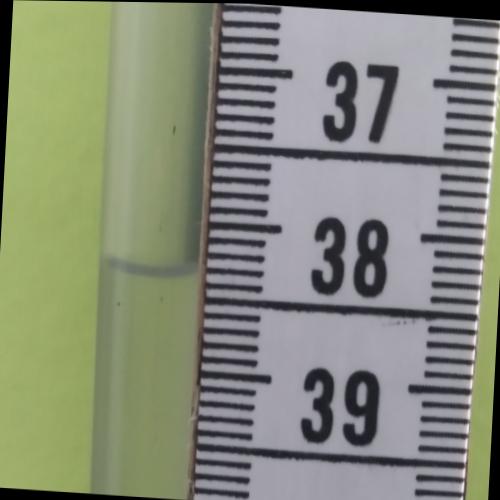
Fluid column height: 38.3 cm